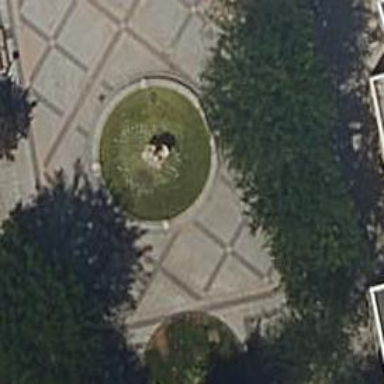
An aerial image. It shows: Fountain.